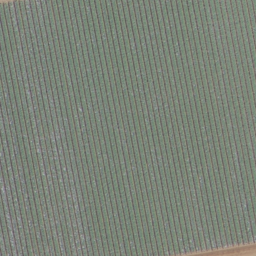
Label: agricultural